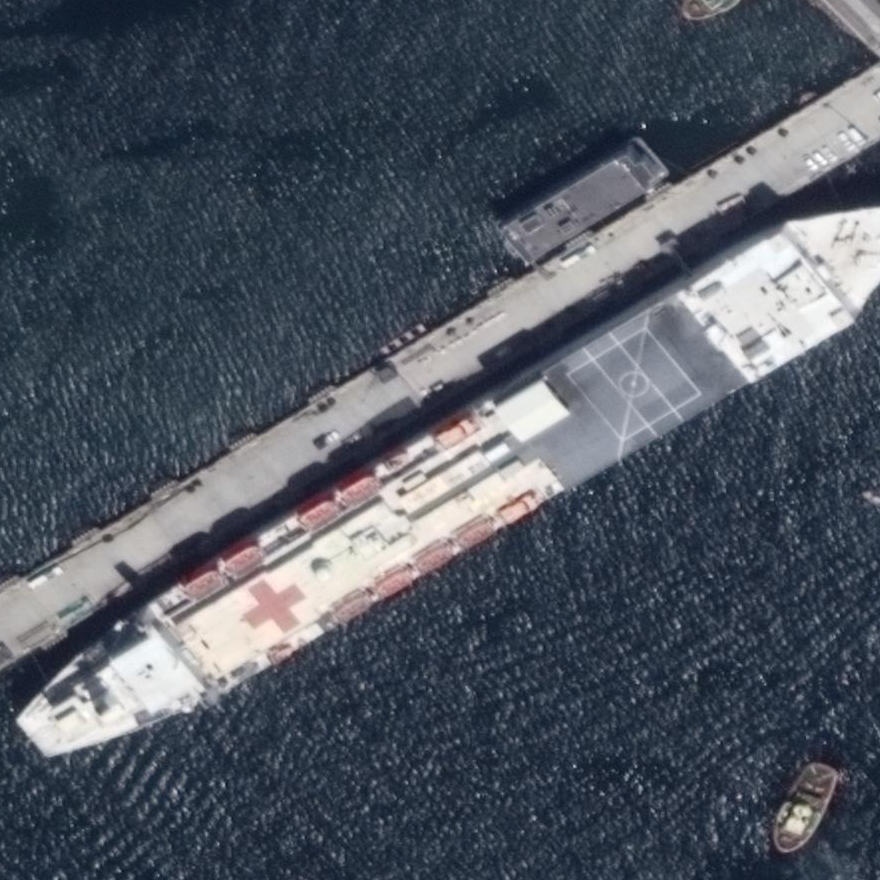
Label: Medical_ship